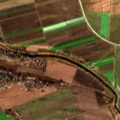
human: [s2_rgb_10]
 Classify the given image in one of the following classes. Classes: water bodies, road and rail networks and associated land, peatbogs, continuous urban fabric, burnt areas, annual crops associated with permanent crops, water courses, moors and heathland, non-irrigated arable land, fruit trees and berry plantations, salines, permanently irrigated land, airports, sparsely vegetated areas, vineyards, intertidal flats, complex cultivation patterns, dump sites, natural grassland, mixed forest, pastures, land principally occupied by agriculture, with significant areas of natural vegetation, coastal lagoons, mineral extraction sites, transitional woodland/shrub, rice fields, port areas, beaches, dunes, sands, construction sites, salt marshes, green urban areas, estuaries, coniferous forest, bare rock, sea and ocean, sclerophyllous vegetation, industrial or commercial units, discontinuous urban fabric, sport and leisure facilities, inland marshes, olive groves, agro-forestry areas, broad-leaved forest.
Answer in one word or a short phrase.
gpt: non-irrigated arable land, transitional woodland/shrub, inland marshes